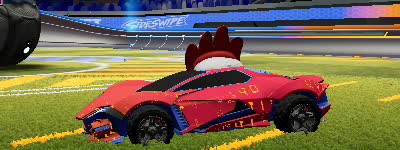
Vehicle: werewolf